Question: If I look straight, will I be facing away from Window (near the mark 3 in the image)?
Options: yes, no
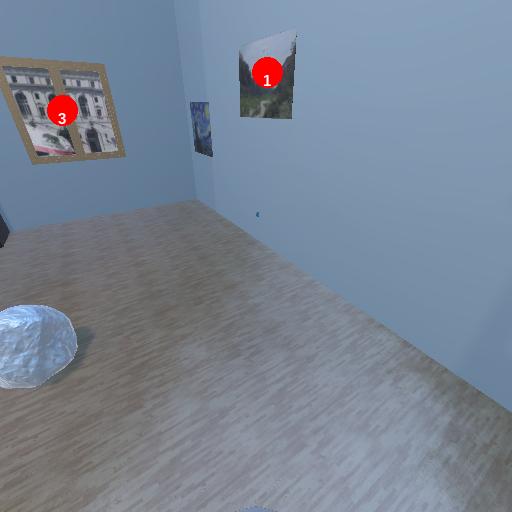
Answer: yes